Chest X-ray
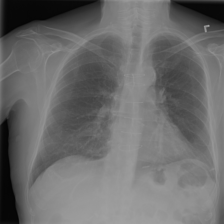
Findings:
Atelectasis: positive
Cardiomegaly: negative
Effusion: negative
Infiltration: negative
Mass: negative
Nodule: negative
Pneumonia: negative
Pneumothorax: negative
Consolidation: negative
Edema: negative
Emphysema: negative
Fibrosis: negative
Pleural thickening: negative
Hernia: negative